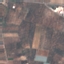
Land use / land cover class: PermanentCrop